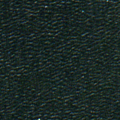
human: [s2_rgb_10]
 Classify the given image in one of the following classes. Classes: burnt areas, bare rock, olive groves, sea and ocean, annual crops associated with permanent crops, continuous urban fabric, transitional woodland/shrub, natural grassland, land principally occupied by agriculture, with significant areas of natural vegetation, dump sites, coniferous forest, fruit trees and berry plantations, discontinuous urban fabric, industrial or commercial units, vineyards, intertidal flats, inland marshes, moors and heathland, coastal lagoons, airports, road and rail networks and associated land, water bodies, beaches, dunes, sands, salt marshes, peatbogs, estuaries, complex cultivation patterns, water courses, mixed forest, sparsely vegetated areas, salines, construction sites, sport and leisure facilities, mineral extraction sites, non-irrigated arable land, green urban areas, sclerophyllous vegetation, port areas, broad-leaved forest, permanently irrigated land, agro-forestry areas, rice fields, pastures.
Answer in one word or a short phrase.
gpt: sea and ocean